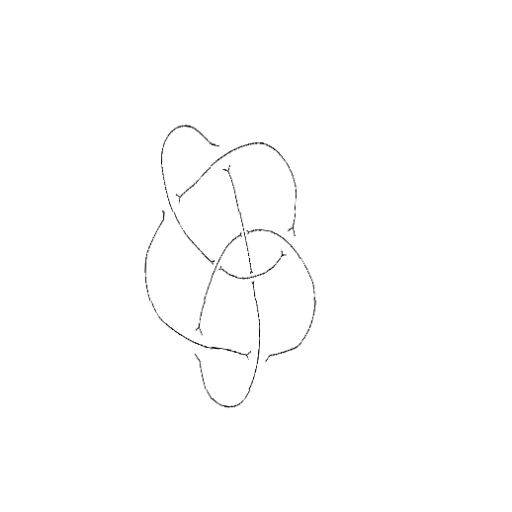
Crossing number: 8